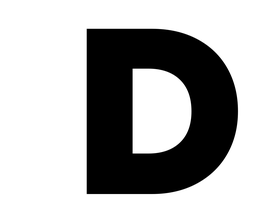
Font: Poppins-ExtraBold